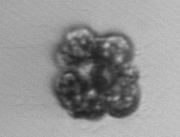
Label: Corymbellus